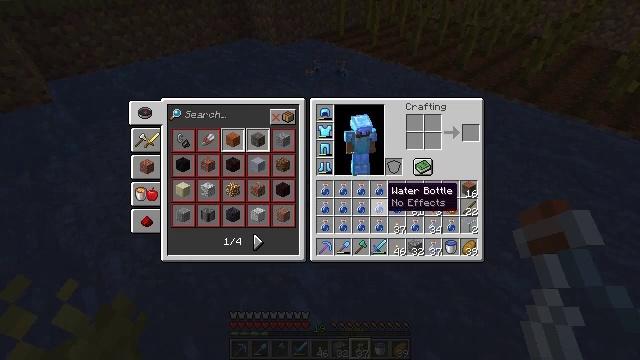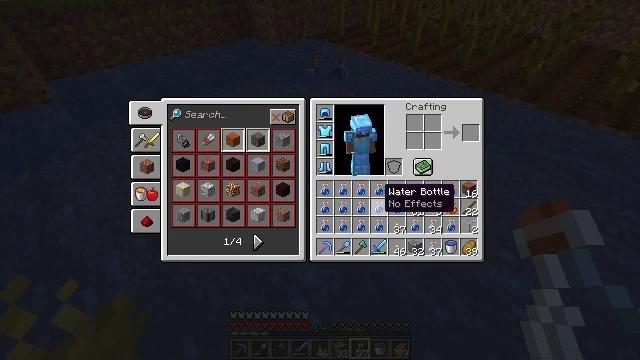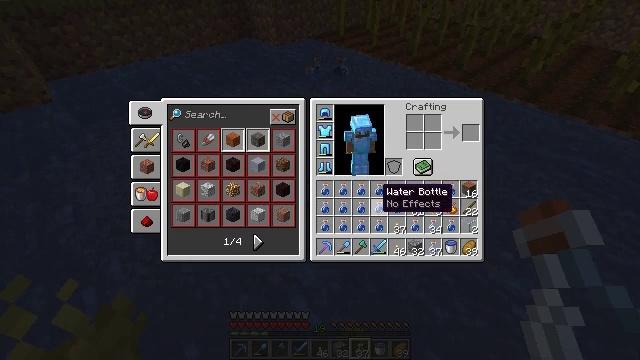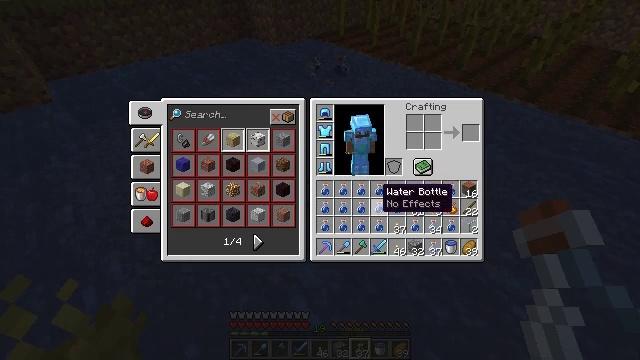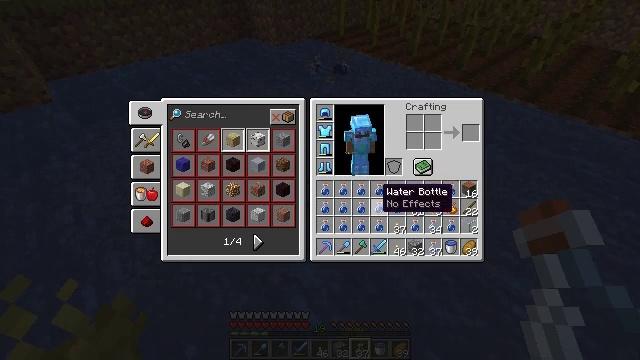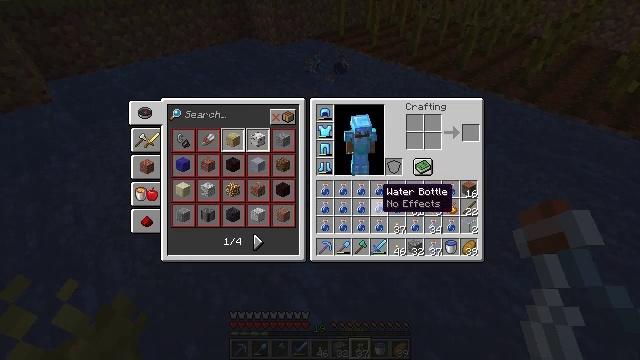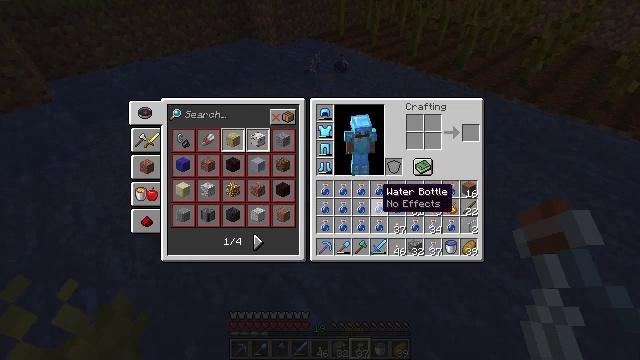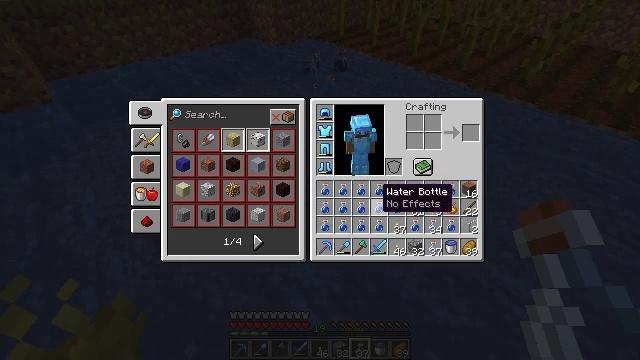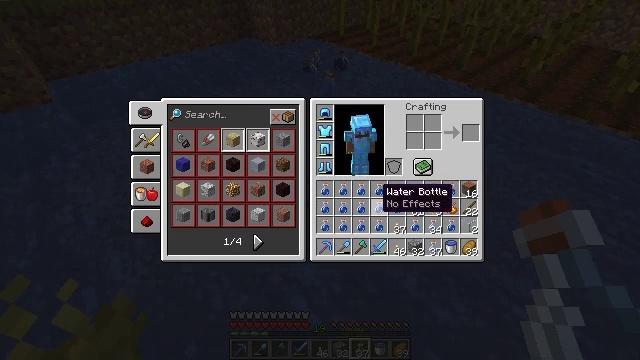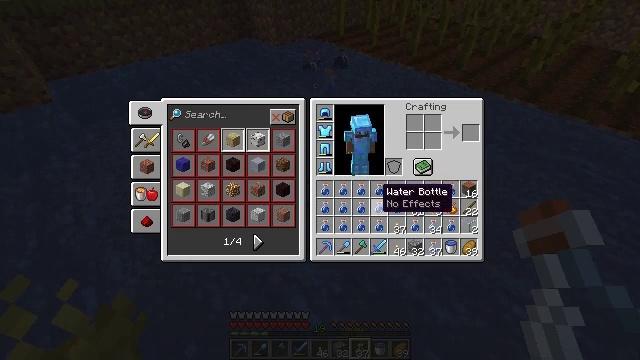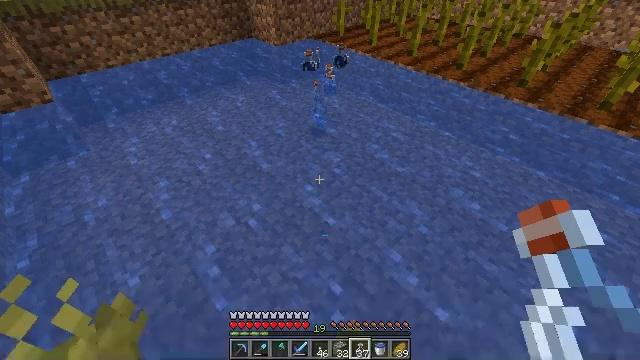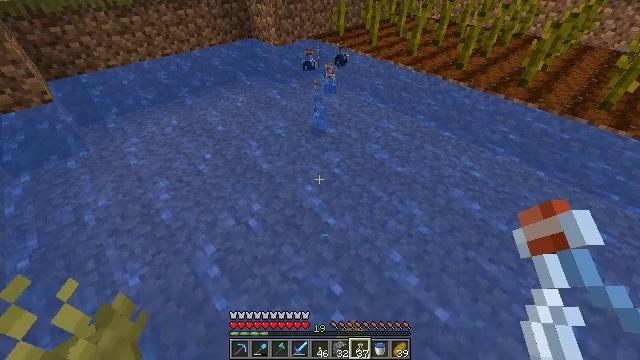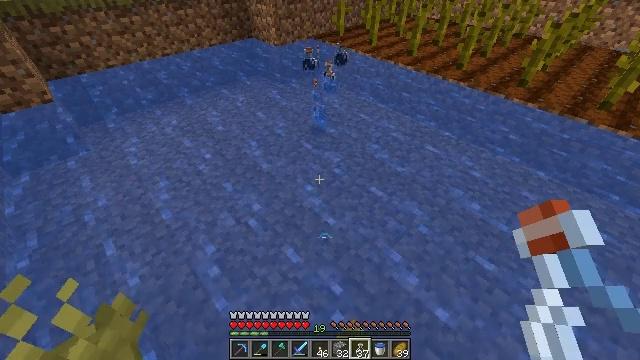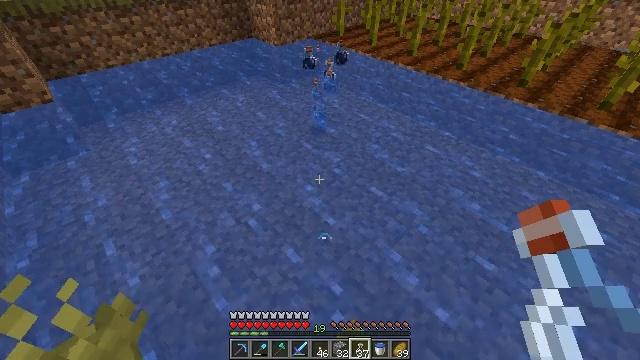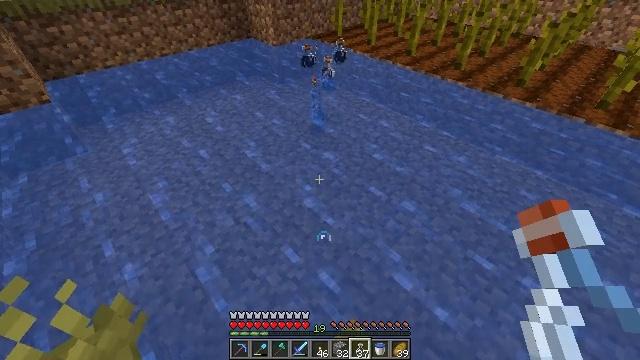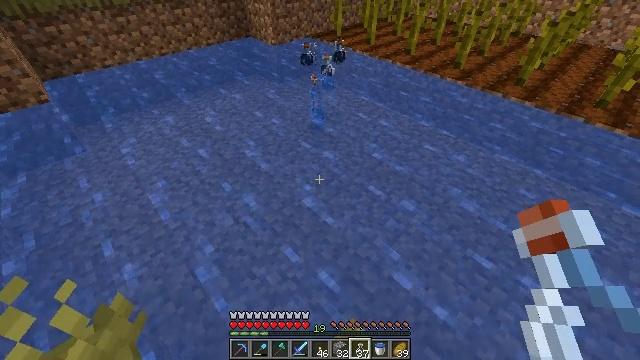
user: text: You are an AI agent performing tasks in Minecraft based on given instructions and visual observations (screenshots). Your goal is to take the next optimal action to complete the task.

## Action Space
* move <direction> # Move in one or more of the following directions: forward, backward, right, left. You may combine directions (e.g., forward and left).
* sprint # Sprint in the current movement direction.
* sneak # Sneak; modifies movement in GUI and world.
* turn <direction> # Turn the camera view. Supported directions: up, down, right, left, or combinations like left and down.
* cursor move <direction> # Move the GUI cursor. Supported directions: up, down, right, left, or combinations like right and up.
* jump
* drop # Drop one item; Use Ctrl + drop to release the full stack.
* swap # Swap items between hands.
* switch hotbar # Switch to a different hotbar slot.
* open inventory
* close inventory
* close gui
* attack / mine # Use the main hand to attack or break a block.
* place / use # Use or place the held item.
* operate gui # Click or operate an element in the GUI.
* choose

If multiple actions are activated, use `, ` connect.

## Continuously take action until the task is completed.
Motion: motion action
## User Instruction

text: Remove a glass bottle from the inventory.
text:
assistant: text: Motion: no_op
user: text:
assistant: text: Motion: no_op
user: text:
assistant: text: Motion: no_op
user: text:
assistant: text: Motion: no_op
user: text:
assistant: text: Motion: no_op
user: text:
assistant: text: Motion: no_op
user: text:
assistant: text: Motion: no_op
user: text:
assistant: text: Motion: no_op
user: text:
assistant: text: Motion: no_op
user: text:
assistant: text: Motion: no_op
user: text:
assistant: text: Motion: no_op
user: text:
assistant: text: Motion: no_op
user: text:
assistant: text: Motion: no_op
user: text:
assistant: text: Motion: no_op
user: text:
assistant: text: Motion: no_op
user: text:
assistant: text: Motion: no_op
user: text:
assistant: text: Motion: no_op
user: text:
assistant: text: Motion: no_op
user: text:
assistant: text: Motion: no_op
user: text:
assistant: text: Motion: move forward
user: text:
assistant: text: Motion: move forward, turn right
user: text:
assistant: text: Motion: move forward
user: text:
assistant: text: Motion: move forward
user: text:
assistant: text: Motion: move forward
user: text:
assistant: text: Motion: move forward
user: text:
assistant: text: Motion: move forward
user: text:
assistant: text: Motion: move forward
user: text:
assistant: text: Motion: move forward
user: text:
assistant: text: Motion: move forward
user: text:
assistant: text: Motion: move forward, turn up